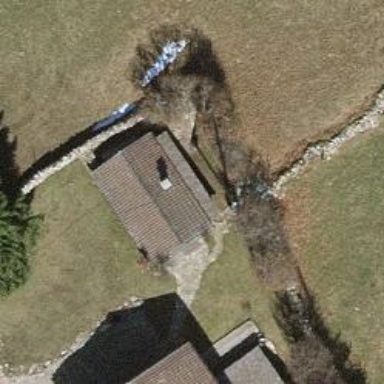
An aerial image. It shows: Dry stone wall barrier.